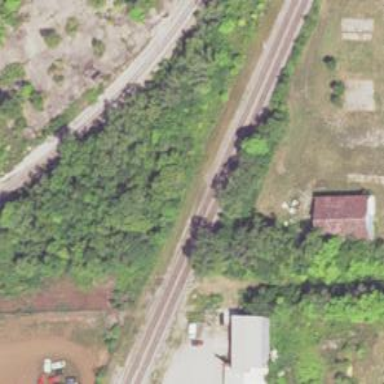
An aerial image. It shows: Railway siding with rails.